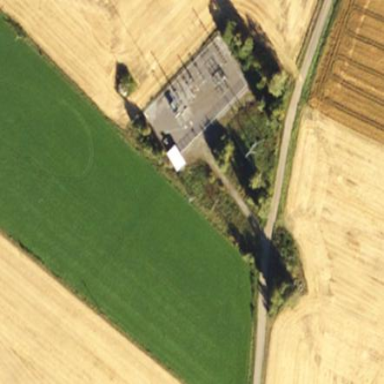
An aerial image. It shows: Distribution level power substation.